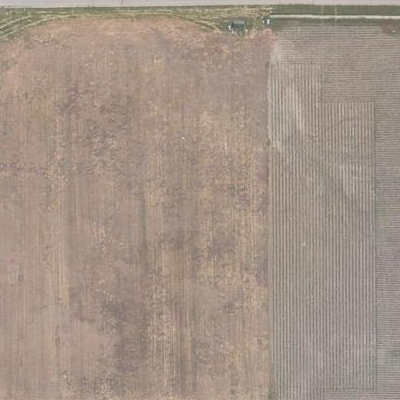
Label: Field